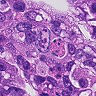
Metastatic tissue present: yes